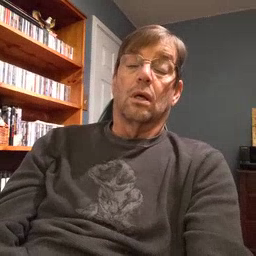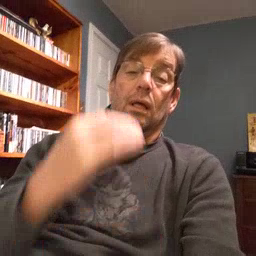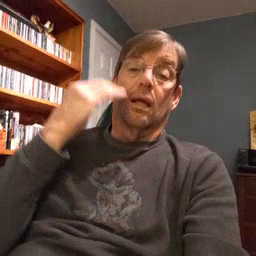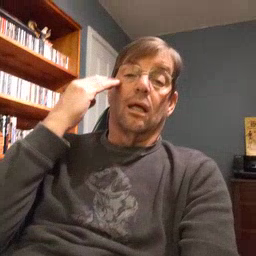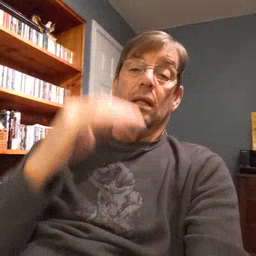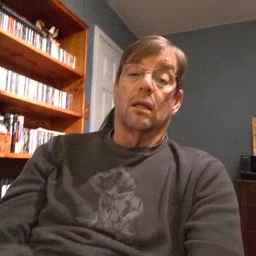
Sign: head